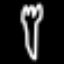
Label: fork